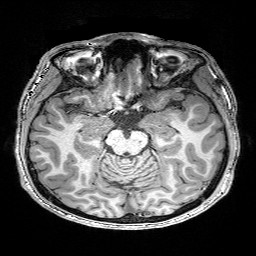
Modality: T1w
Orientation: coronal
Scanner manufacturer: siemens
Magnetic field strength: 3 T
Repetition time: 2.25 s
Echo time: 0.00418 s